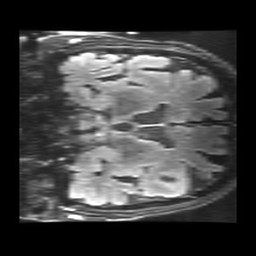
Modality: FLAIR
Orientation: coronal
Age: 74
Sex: female
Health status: healthy
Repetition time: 12 s
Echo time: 0.09782 s